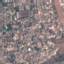
Land use / land cover class: Residential